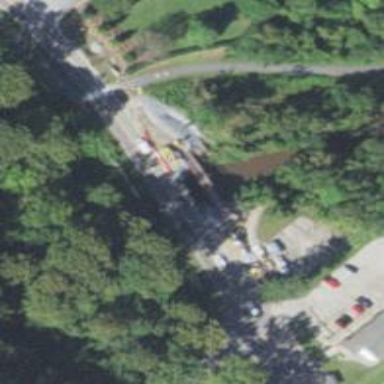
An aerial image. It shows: Beam bridge on secondary road.